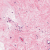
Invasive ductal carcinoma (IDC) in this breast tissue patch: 0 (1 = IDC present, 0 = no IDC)